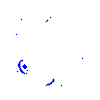
Particle: proton